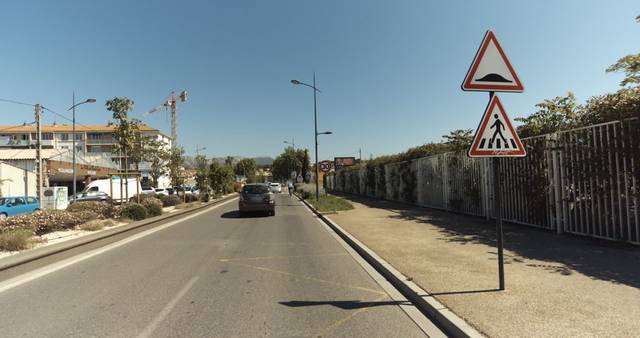
Region: France
Coordinates: 43.109, 5.878